Aerial crown-view tile of a tropical tree (Barro Colorado Island, Panama), acquired 20250715:
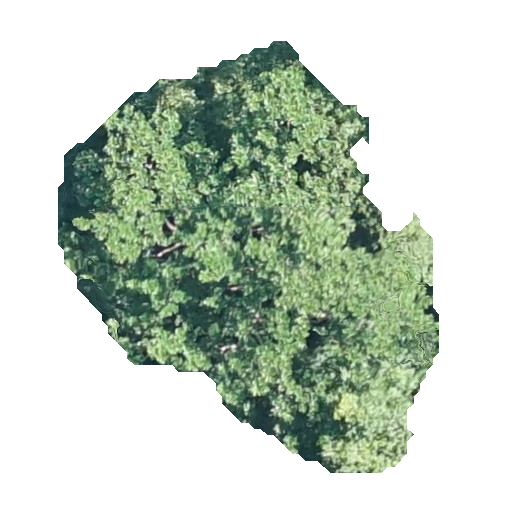
Species: Simarouba amara
GBIF accepted scientific name: Simarouba amara
Crown area: 158.215 m²